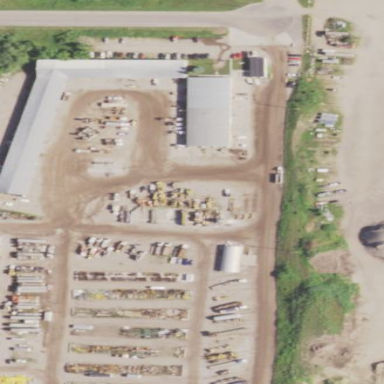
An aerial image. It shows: Commercial building.